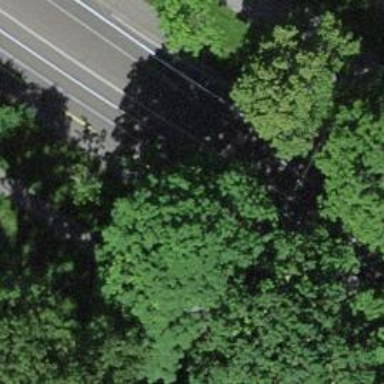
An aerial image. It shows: Avenue lined with trees.